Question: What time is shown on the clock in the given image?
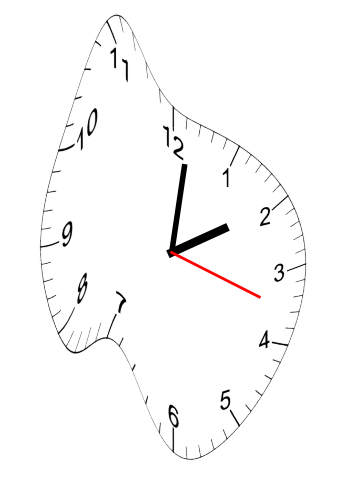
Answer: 02:01:18